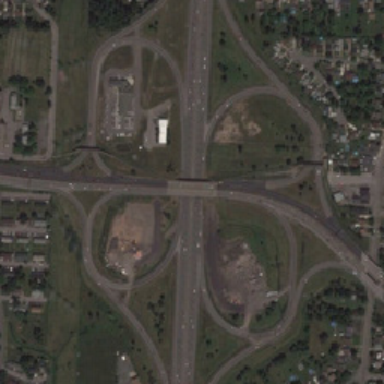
The color of the viaduct seems a little dark .